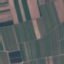
Land use / land cover class: PermanentCrop